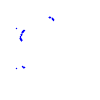
Particle: proton